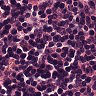
Metastatic tissue present: no